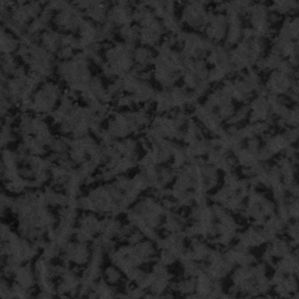
Label: frost